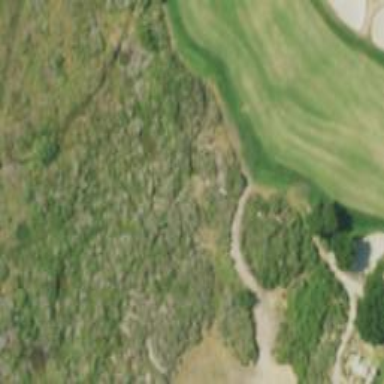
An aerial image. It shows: Service road used as golf cart path.